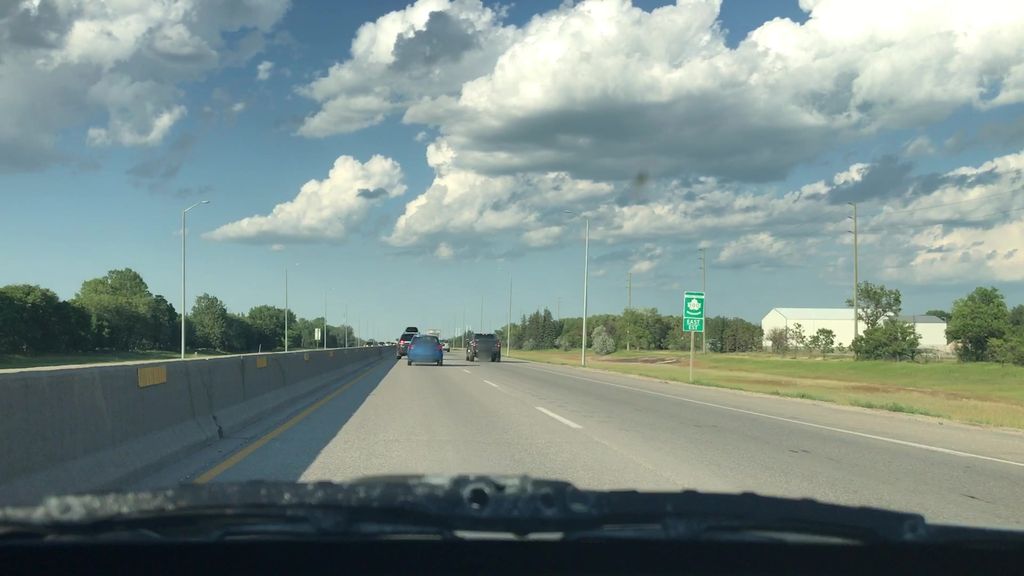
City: winnipeg